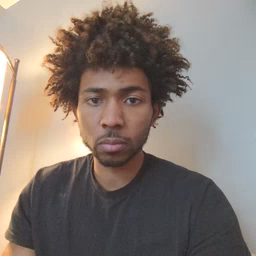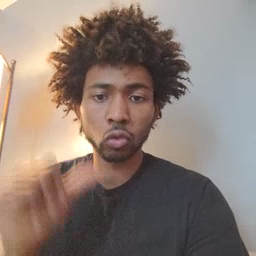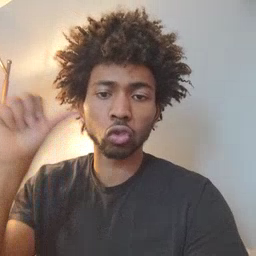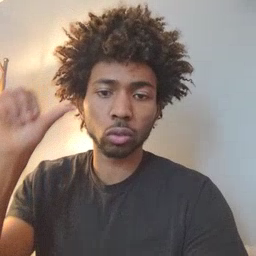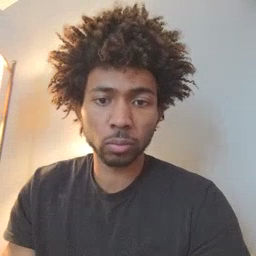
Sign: yesterday